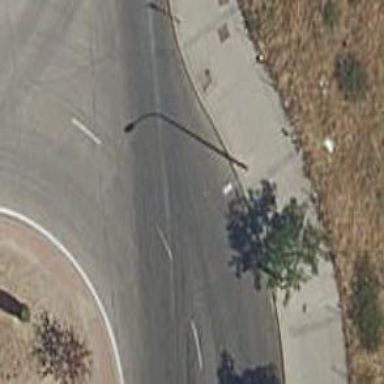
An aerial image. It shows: Residential road that intersects with roundabout.